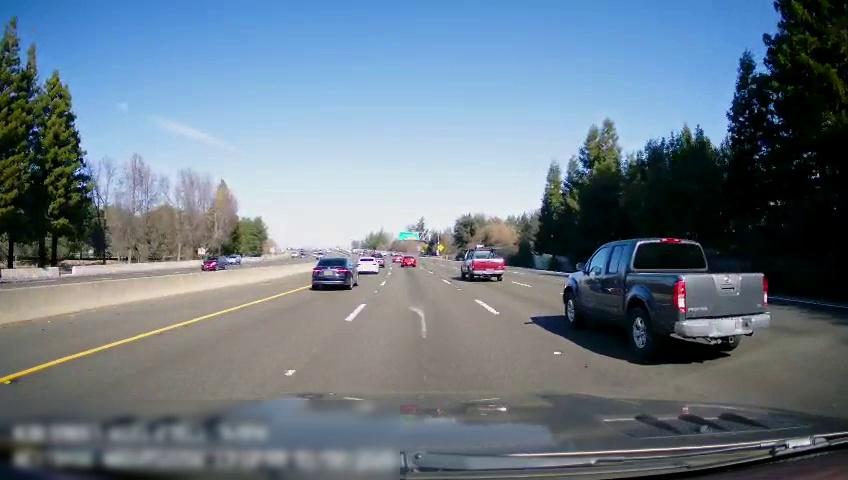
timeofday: Day
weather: Sunny
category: Drivable Space
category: Vehicles | SUV
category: Vehicles | Car
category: Drivable Space
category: Vehicles | Truck
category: Vehicles | Truck
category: Vehicles | Car
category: Vehicles | SUV
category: Vehicles | Car
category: Vehicles | Car
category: Lanes | Opposite Lane
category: Lanes | Alternate Lane
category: Lanes | Alternate Lane
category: Lanes | Alternate Lane
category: Lanes | Current Lane
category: Lanes | Current Lane
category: Lanes | Alternate Lane
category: Traffic | Signs